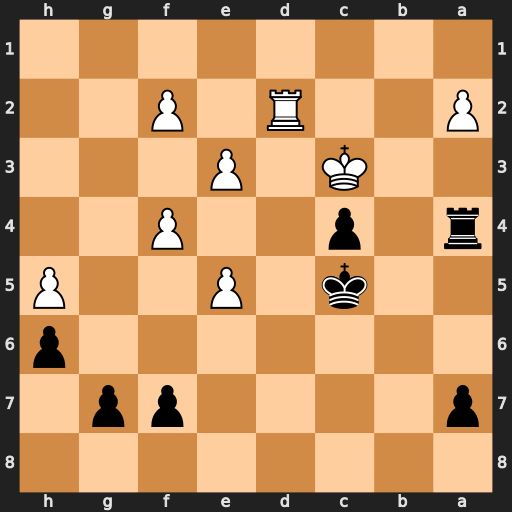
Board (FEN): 8/p4pp1/7p/2k1P2P/r1p2P2/2K1P3/P2R1P2/8
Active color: b
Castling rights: -
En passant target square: -
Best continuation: Ra3+ Kc2 Rxa2+ Kd1 Rxd2+ Kxd2 Kd5